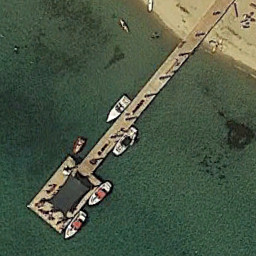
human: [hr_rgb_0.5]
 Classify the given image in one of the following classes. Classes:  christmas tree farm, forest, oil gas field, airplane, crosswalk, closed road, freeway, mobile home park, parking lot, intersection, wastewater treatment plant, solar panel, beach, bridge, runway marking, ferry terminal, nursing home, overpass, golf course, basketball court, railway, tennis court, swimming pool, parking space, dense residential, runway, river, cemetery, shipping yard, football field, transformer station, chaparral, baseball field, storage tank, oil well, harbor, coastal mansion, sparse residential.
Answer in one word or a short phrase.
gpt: ferry terminal